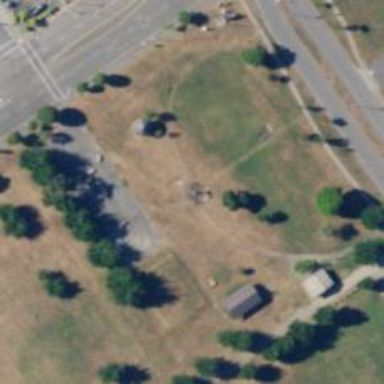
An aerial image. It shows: Memorial site with historic significance.